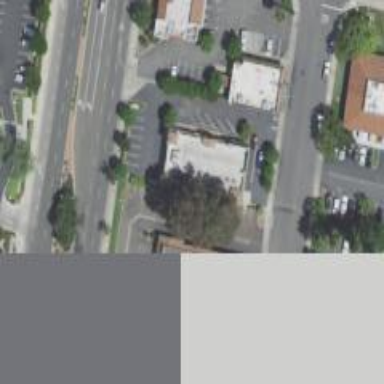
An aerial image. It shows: Car rental service.